Question: I've created a program that displays multiplication table:
'''
for (int a=1; a<=10; a++)
{
cout << endl;
for (int b=1; b<=10; b++)
{
cout << " [" << a*b <<"] ";
}
}
'''
The problem is it displays it like this:

I've tried to use setw() but it doesn't work since it sets it to all the numbers so it just makes the result spaced out a little bit more. Anything else i can try?
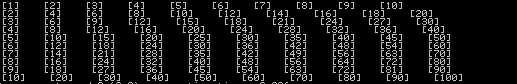
Answer: If you look at the documentation for <URL> you will note that you need to stream it to your stream like so:
'''
cout << " [" << setw(3) << a*b <<"] ";
'''
<URL>
If you need to calculate the size that you need for the stream width, you can look up a question like this:
<URL>